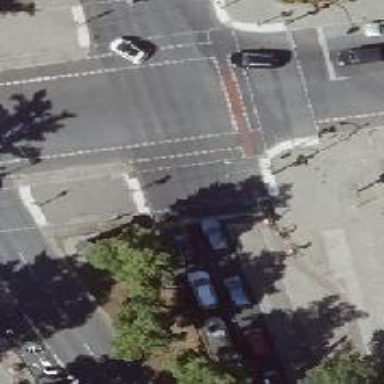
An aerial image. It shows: Road with traffic signals.